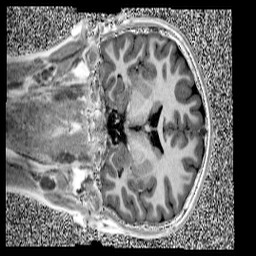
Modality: UNIT1
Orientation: coronal
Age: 11
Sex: male
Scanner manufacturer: siemens
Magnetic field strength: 3 T
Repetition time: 4 s
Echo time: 0.00303 s